Question: I am using a GridBagLayout for my components in a JFrame. I just started using it, and I keep confusing myself. What I want is; Patch notes in the top left, buttons (vertical) on the right, play button on the bottom. I'm not sure what the issue really is, but can you please help me organize this?
Here's my code:
'''
package counter.main;
import java.awt.BorderLayout;
import java.awt.Color;
import java.awt.Dimension;
import java.awt.FlowLayout;
import java.awt.Font;
import java.awt.GridBagConstraints;
import java.awt.GridBagLayout;
import java.awt.Insets;
import java.awt.Toolkit;
import java.awt.event.ActionEvent;
import java.awt.event.ActionListener;
import java.io.File;
import java.io.FileNotFoundException;
import java.io.FileReader;
import java.io.IOException;
import javax.swing.JButton;
import javax.swing.JFrame;
import javax.swing.JLabel;
import javax.swing.JPanel;
import javax.swing.JTextArea;
import javax.swing.SwingConstants;
public class HomeFrame {
private static JPanel panel;
private static JButton play = new JButton("Play");
private static JPanel p;
File patch = new File(Main.class.getResource("/counter/res/ResourceCounterPatchNotes.txt").getFile());
//private static JLabel text;
public static JLabel greet = new JLabel("", SwingConstants.CENTER);
static JFrame frame = new JFrame("Resource Counter - Home"); {
frame.setSize(800, 500);
frame.setLocationRelativeTo(null);
frame.setResizable(false);
frame.setDefaultCloseOperation(JFrame.EXIT_ON_CLOSE);
frame.repaint();
frame.revalidate();
createView();
}
private void createView() {
setIcon();
panel = new JPanel();
frame.getContentPane().add(panel);
p = new JPanel();
frame.getContentPane().add(p);
p.setLayout(new FlowLayout(FlowLayout.CENTER, 400, 360));
play.setPreferredSize(new Dimension(200, 70));
p.add(play);
JPanel p2 = new JPanel();
frame.getContentPane().add(p2);
p2.setLayout(new GridBagLayout());
JButton button = new JButton(" Button ");
play.addActionListener(new ActionListener() {
@Override
public void actionPerformed(ActionEvent e) {
try {
Thread.sleep(500);
} catch(InterruptedException ex) {
Thread.currentThread().interrupt();
}
SelectionFrame.frame1.setVisible(true);
frame.setVisible(false);
}
});
JTextArea ta = new JTextArea();
p2.setBackground(Color.BLACK);
ta.setForeground(Color.WHITE);
ta.setFont(new Font("Lucida Sans", Font.PLAIN, 12));
GridBagConstraints gbc = new GridBagConstraints();
gbc.anchor = GridBagConstraints.NORTHWEST;
gbc.insets = new Insets(-150, 5, 5, 30);
gbc.gridx = 0;
gbc.gridy = 0;
p2.add(ta, gbc);
gbc.gridx = 1;
gbc.gridy = 0;
p2.add(button, gbc);
/*gbc.anchor = GridBagConstraints.SOUTH;
gbc.gridx = 0;
gbc.gridy = 2;
p2.add(play, gbc);*/
try {
ta.read(new FileReader(patch), null);
ta.setEditable(false);
//p2.add(ta, BorderLayout.WEST);
} catch (FileNotFoundException e1) {
e1.printStackTrace();
} catch (IOException e1) {
e1.printStackTrace();
}
greet.setFont(new Font( "Dialog", Font.BOLD, 20));
frame.getContentPane().add(greet, BorderLayout.NORTH);
}
public void setIcon() {
frame.setIconImage(Toolkit.getDefaultToolkit().getImage(Main.class.getResource("/counter/res/Iron-Pickaxe-icon.png")));
}
}
'''
Here is what I get:

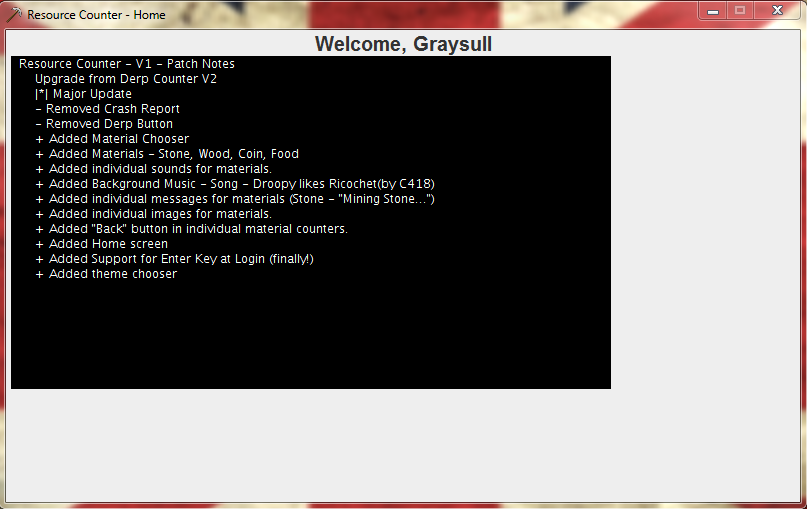
Answer: Your code is a mess (sorry), I could spent a lot of time trying to unravel your compound layouts, but it would be easier to just start again. Not saying that you might not consider using a compound layout concept, but I think that's what's got you into such a mess to start with...
So I've basically create a simplified example of what I "guess" your description is asking for...

'''
import java.awt.EventQueue;
import java.awt.GridBagConstraints;
import java.awt.GridBagLayout;
import javax.swing.JButton;
import javax.swing.JFrame;
import javax.swing.JPanel;
import javax.swing.JScrollPane;
import javax.swing.JTextArea;
import javax.swing.UIManager;
import javax.swing.UnsupportedLookAndFeelException;
public class Test {
public static void main(String[] args) {
new Test();
}
public Test() {
EventQueue.invokeLater(new Runnable() {
@Override
public void run() {
try {
UIManager.setLookAndFeel(UIManager.getSystemLookAndFeelClassName());
} catch (ClassNotFoundException | InstantiationException | IllegalAccessException | UnsupportedLookAndFeelException ex) {
ex.printStackTrace();
}
JFrame frame = new JFrame("Testing");
frame.setDefaultCloseOperation(JFrame.EXIT_ON_CLOSE);
frame.add(new TestPane());
frame.pack();
frame.setLocationRelativeTo(null);
frame.setVisible(true);
}
});
}
public class TestPane extends JPanel {
public TestPane() {
setLayout(new GridBagLayout());
GridBagConstraints gbc = new GridBagConstraints();
gbc.gridx = 0;
gbc.gridy = 0;
gbc.gridheight = gbc.REMAINDER;
gbc.weightx = 1;
gbc.fill = GridBagConstraints.BOTH;
JTextArea patch = new JTextArea(10, 20);
add(new JScrollPane(patch), gbc);
gbc = new GridBagConstraints();
gbc.gridx = 1;
gbc.gridy = 0;
gbc.fill = GridBagConstraints.HORIZONTAL;
for (int index = 0; index < 6; index++) {
add(new JButton("Button #" + index), gbc);
gbc.gridy++;
}
gbc.gridx = 1;
gbc.anchor = GridBagConstraints.SOUTH;
gbc.weighty = 1;
gbc.fill = GridBagConstraints.HORIZONTAL;
add(new JButton("Play >"), gbc);
}
}
}
'''
With layouts, it's best to start with pen and paper, group the elements you need to together (like the buttons down the right side for example) and devise a plan for how you might lay them out and prototype of view ideas...
> 1) How can I have it so that there is space between the TextArea and the buttons, and vertical space on the buttons? I tried using the Insets but I haven't arranged the numbers in a correct way yet.
'insets' is the correct way to go...
'''
gbc = new GridBagConstraints();
gbc.gridx = 1;
gbc.gridy = 0;
gbc.fill = GridBagConstraints.HORIZONTAL;
gbc.insets = new Insets(2, 8, 2, 4);
gbc.anchor = GridBagConstraints.NORTH;
for (int index = 0; index < 6; index++) {
core.add(new JButton("Button #" + index), gbc);
gbc.gridy++;
}
'''
> 2) I would like the "Play" button at the center-bottom of the screen, and have it be larger
You "could" do this with 'GridBagLayout', but I decided not to, as it can cause some issues if you're not careful with how your setup the constraints for the other components, so instead, I used a combination of 'BorderLayout' and 'GridBagLayout'.
To make the "play" button larger, you could modify the font or adjust the button's margins...
'''
playButton.setMargin(new Insets(12, 12, 12, 12));
'''
depending on the effect you're after

'''
public class TestPane extends JPanel {
public TestPane() {
setLayout(new BorderLayout(0, 4));
JPanel core = new JPanel(new GridBagLayout());
GridBagConstraints gbc = new GridBagConstraints();
gbc.gridx = 0;
gbc.gridy = 0;
gbc.gridheight = GridBagConstraints.REMAINDER;
gbc.weightx = 1;
gbc.weighty = 1;
gbc.fill = GridBagConstraints.BOTH;
JTextArea patch = new JTextArea(10, 20);
core.add(new JScrollPane(patch), gbc);
gbc = new GridBagConstraints();
gbc.gridx = 1;
gbc.gridy = 0;
gbc.fill = GridBagConstraints.HORIZONTAL;
gbc.insets = new Insets(2, 8, 2, 4);
gbc.anchor = GridBagConstraints.NORTH;
for (int index = 0; index < 6; index++) {
core.add(new JButton("Button #" + index), gbc);
gbc.gridy++;
}
add(core);
JButton playButton = new JButton("Play >");
playButton.setMargin(new Insets(12, 12, 12, 12));
add(playButton, BorderLayout.SOUTH);
}
}
'''